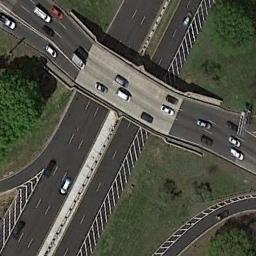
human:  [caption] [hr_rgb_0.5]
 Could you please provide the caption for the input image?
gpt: An overpass is above the road .

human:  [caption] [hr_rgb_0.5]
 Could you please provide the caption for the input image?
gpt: Many cars are on the overpass .

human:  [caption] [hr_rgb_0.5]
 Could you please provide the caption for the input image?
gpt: The cross-line overpass is over the road on the lawn and some cars are driving on the road and the overpass .

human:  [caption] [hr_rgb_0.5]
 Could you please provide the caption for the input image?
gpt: The overpass is next to the grass with some cars .

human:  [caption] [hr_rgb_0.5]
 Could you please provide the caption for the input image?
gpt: There are some green trees and lawns beside the overpass .